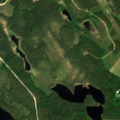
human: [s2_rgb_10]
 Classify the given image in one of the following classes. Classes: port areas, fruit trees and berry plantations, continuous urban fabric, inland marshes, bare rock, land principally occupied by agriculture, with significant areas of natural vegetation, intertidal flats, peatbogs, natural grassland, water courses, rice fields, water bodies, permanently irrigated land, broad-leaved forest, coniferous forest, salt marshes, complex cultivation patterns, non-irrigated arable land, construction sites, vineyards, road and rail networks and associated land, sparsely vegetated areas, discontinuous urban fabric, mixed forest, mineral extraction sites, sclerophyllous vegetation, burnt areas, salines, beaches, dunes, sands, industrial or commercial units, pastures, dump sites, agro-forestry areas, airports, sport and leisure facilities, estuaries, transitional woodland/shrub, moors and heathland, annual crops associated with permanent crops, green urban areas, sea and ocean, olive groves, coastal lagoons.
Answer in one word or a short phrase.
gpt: non-irrigated arable land, coniferous forest, transitional woodland/shrub